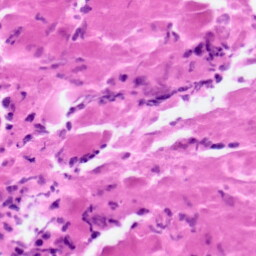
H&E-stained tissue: Pancreatic